Interaction volume radius: 5 \u00c5
Interaction volume height: 10 \u00c5
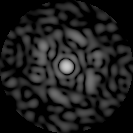
Disorder parameter: 0.7647